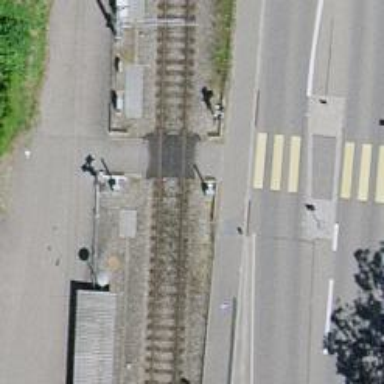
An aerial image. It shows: Railway crossing with lights and barriers.